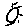
Label: sun